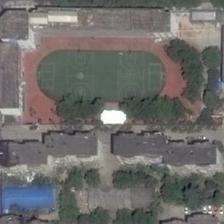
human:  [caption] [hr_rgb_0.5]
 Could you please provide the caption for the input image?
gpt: a playground is surrounded by many buildings and trees .

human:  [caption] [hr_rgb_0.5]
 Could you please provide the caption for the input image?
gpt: a playground is surrounded by many green trees and many buildings .

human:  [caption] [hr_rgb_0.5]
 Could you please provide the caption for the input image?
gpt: what locates behind various of buidings is a playground .

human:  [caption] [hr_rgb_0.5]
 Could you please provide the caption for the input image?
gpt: some buildings and green trees are around a playground .

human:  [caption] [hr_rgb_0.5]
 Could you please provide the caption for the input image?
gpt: a playground is surrounded by many buildings and trees .